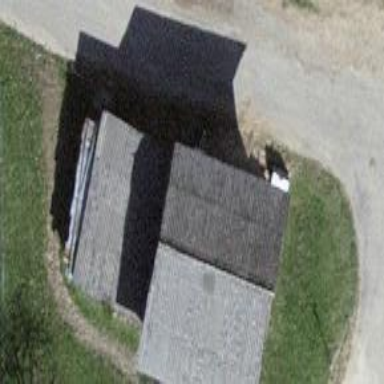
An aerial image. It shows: Shed.